Aerial crown-view tile of a tropical tree (Barro Colorado Island, Panama), acquired 20240716:
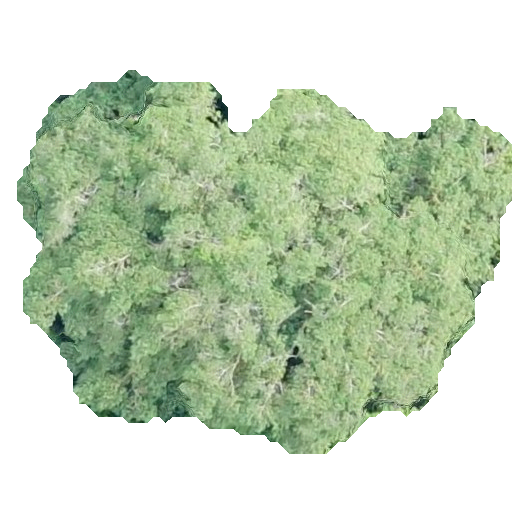
Species: Chrysophyllum cainito
GBIF accepted scientific name: Chrysophyllum cainito
Crown area: 218.951 m²